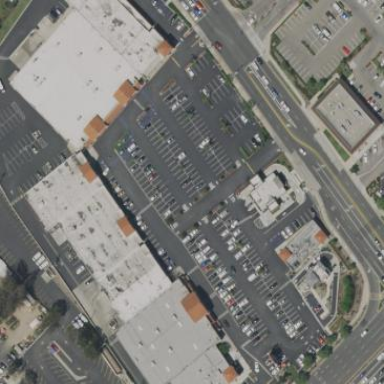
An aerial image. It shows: Retail building.